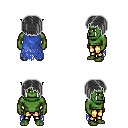
a pixel art fantasy rpg character, male body template, orc, green skin, blue tattered cape, gold greaves, gray pageboy hairstyle, four views (front, back, left, right), 2x2 character sprite sheet, small pixel art, hard edges, no anti-aliasing